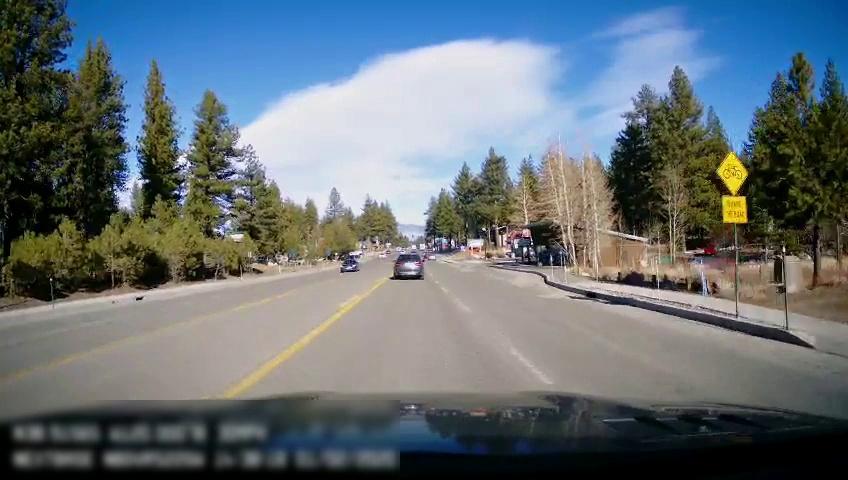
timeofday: Day
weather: Sunny
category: Drivable Space
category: Vehicles | SUV
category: Vehicles | Car
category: Vehicles | Car
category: Lanes | Opposite Lane
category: Lanes | Opposite Lane
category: Lanes | Current Lane
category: Traffic | Signs
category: Traffic | Signs